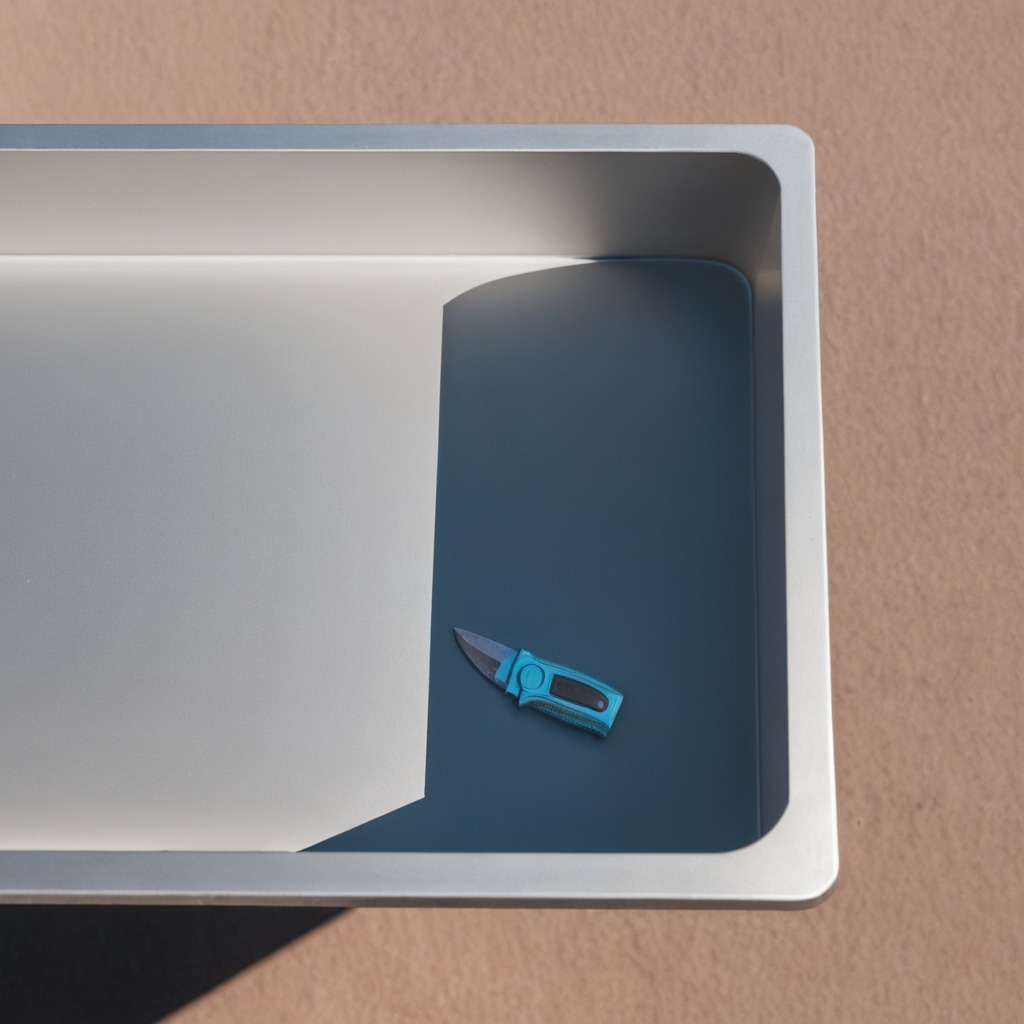
A utility knife lies on the table.